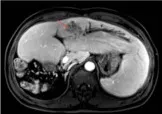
Multistage liver-enhanced CT and gadoxetate disodium-enhanced MRI scans of the liver showed that S3 and S4 occupied the liver at the first visit. The red arrow indicates an intrahepatic tumor. (G) Initiation-MRI image in the period of non-contrast scan.
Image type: radiology (mri)